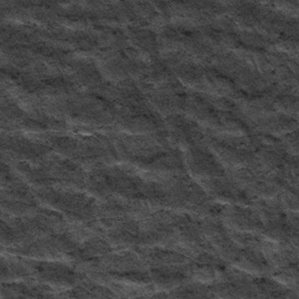
Label: frost